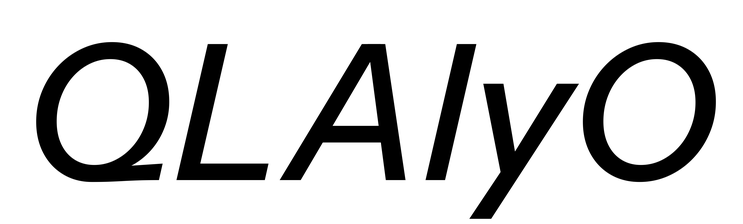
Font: InstrumentSans-Italic_Medium_Italic